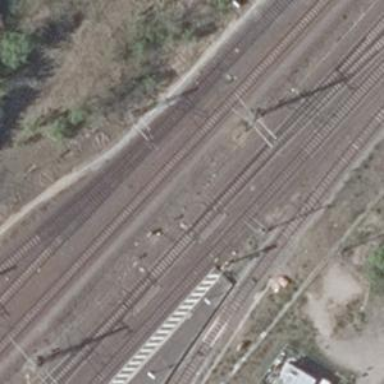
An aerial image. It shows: Railway signal.